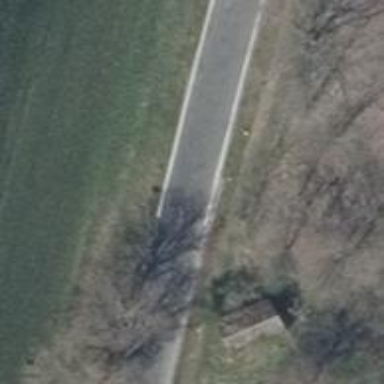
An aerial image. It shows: Secondary road with asphalt surface and no sidewalk.